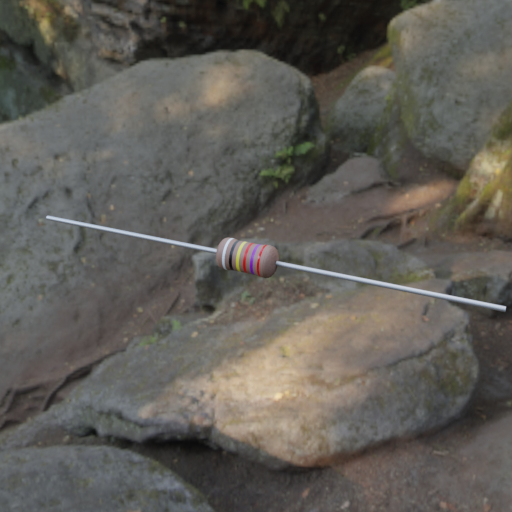
Resistor colour bands (in order): white, black, yellow, red, violet, red